Question: I've made a simple experiment to understand fetch on a model and fetch on a collection. However, this code gives 'undefined' for both:
'''
// Model and Collection
var SingleItem = Backbone.Model.extend({
urlRoot : '/data/item.json',
parse: function(response) {
console.log(response);
return response;
}
});
var ManyCollection = Backbone.Collection.extend({
model: SingleItem,
url: '/data/items.json',
});
var many = new ManyCollection();
many.fetch();
console.log(many);
var single = new SingleItem();
single.fetch({
success: function(data) {
console.log("OK");
console.log(data.toJSON());
},
error: function(data){
console.log("NOK");
}
});
console.log(single.get('name'));
'''
The demo is also here: <URL>
Why do I get 'undefined'? What am I missing?
(output from dev console:

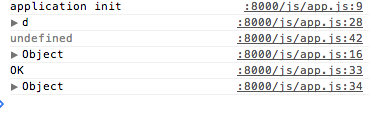
Answer: 'fetch' is asynchronous: it will return immediately, before the data has been fetched.
Moving the debug logic to inside the 'success' handlers should fix the issue.